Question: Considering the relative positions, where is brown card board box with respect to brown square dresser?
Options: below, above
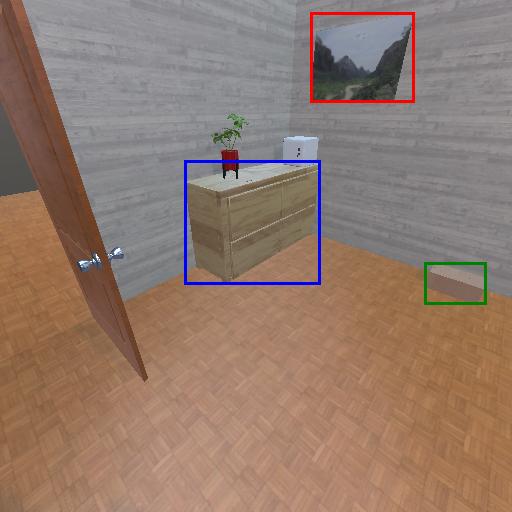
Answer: below